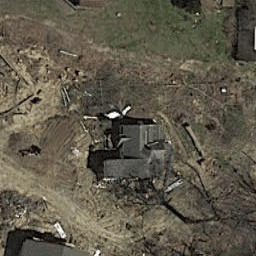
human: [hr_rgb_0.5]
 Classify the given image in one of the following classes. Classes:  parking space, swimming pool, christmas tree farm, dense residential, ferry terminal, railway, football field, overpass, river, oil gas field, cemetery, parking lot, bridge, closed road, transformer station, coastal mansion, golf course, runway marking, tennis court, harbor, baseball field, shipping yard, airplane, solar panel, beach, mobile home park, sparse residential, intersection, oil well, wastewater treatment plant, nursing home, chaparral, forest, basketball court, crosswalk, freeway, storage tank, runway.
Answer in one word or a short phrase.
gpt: sparse residential